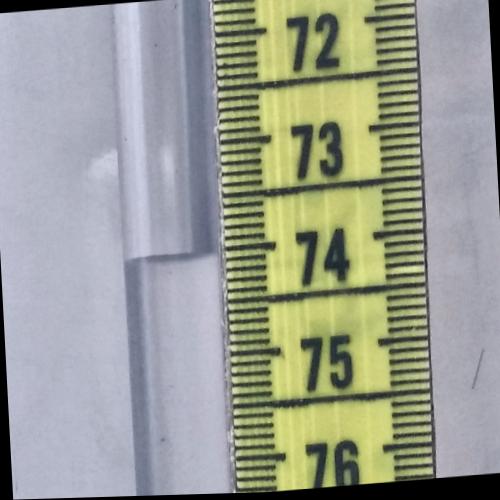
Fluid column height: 74.0 cm